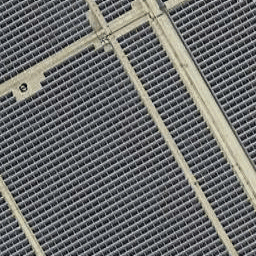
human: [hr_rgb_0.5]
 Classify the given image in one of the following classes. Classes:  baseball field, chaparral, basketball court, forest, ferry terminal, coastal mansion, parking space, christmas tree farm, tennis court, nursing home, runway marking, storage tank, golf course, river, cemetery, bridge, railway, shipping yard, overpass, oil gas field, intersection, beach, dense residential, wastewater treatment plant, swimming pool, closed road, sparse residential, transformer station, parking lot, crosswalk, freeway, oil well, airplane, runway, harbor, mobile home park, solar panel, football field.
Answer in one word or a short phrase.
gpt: solar panel